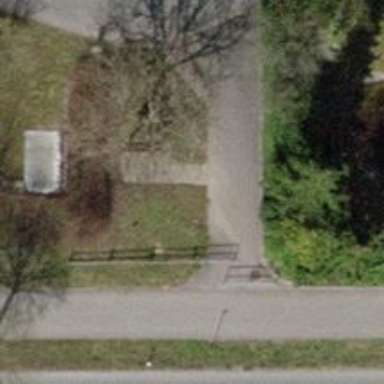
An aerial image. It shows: Brown bench.